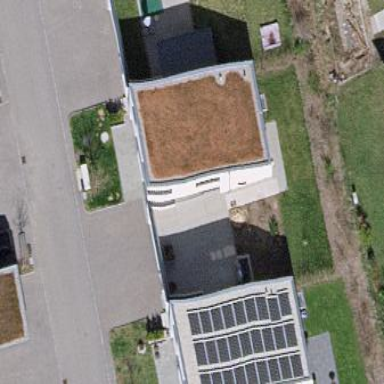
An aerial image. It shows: Flat-roofed garage building.